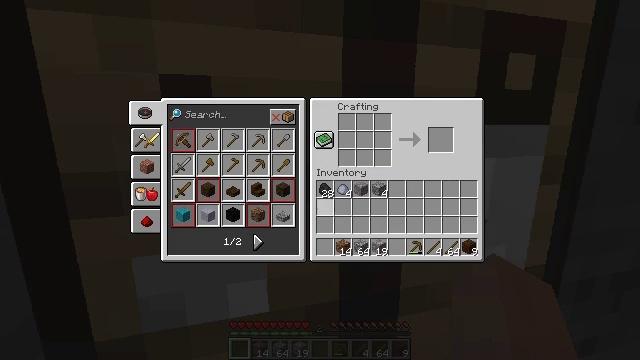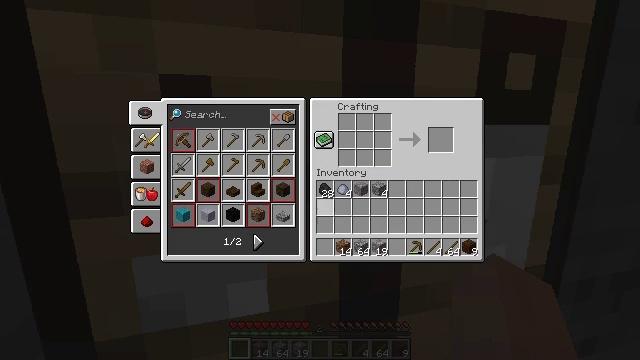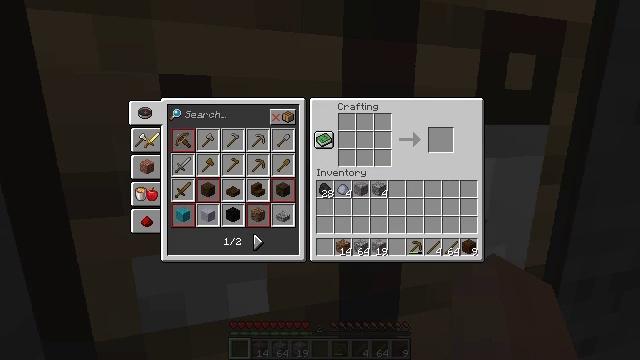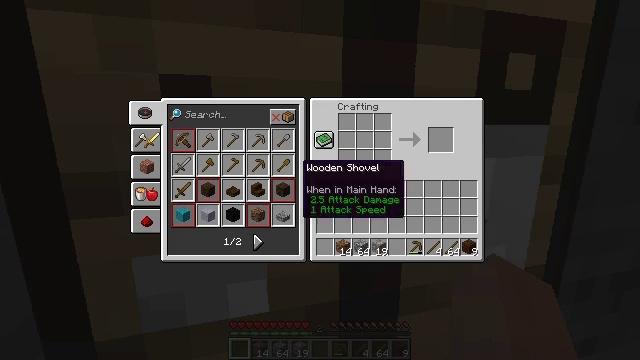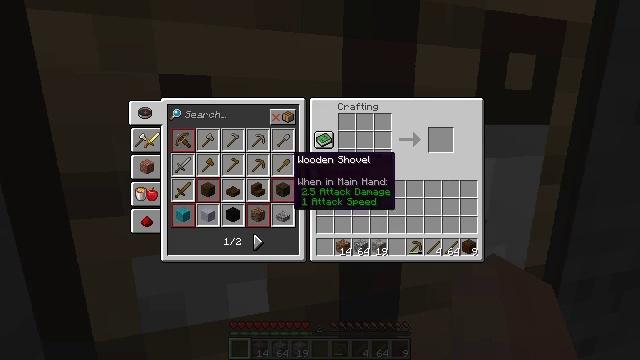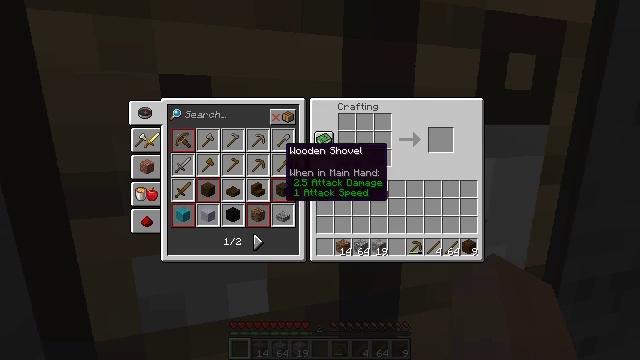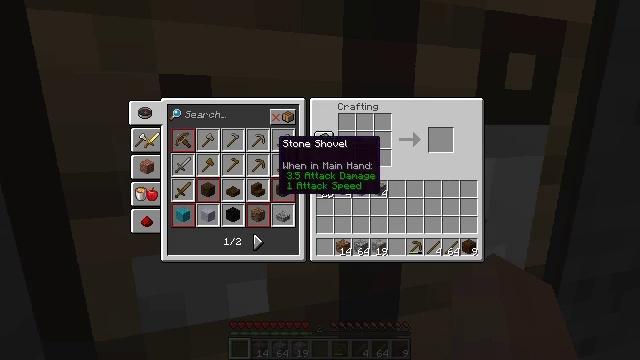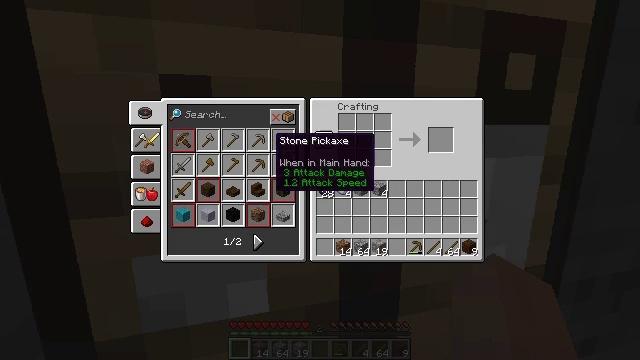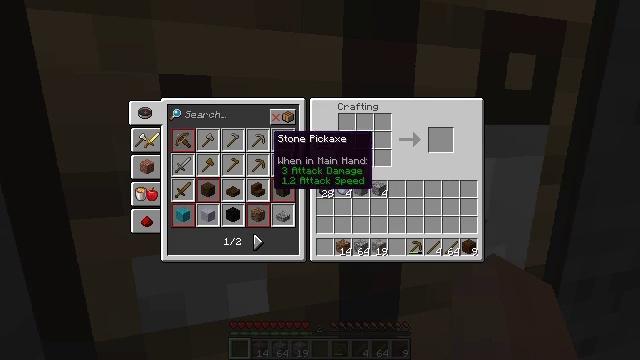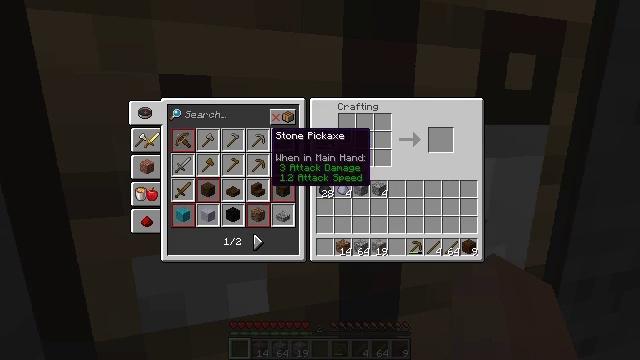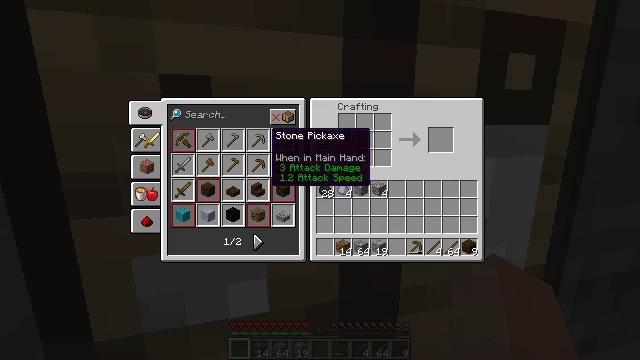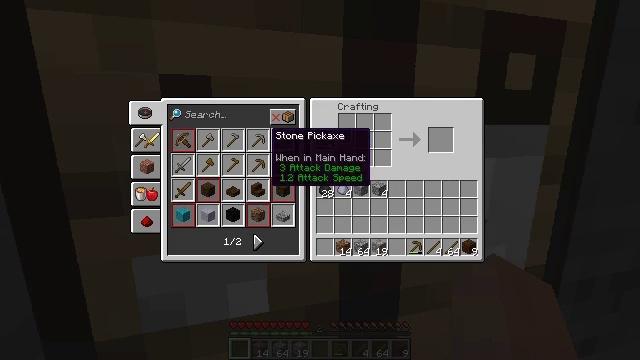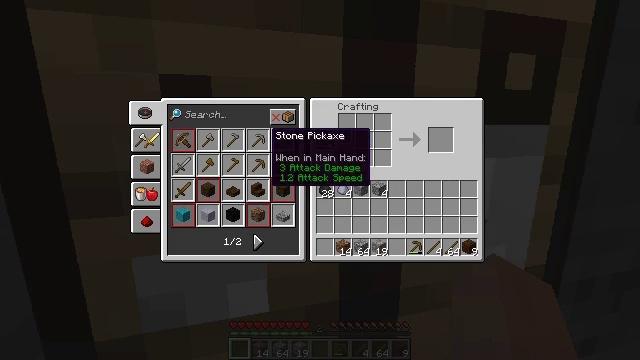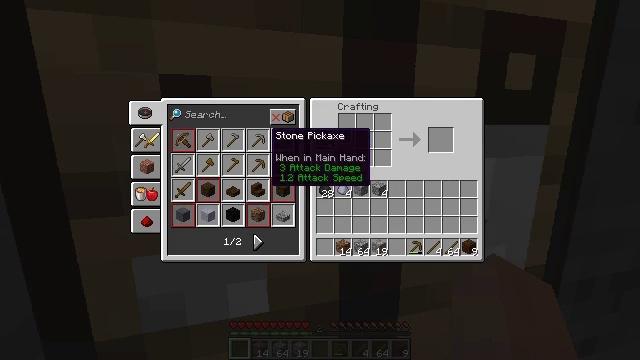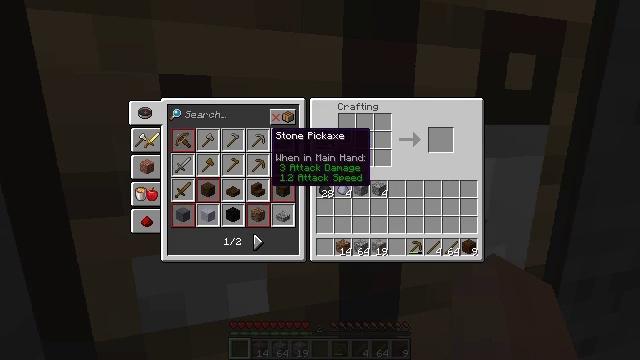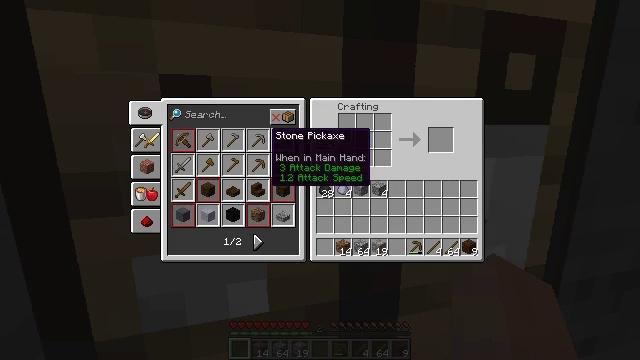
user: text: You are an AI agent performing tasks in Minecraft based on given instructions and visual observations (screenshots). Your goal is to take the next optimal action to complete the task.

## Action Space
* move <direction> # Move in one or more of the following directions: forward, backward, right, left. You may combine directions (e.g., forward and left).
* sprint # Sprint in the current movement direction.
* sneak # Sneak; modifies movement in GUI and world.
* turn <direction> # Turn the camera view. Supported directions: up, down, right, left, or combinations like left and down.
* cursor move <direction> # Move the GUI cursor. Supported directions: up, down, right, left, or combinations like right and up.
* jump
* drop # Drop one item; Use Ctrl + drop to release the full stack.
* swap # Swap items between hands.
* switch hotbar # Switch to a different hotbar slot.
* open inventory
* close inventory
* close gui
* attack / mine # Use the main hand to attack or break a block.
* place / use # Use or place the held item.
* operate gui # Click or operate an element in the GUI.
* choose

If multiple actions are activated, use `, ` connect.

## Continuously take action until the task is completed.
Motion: motion action
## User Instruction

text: Put cobblestone and sticks in the crafting grid to make a stone pickaxe.
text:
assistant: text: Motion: cursor move left and up
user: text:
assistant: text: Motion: cursor move left and up
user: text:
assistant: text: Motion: cursor move left and up
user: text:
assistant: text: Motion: cursor move left and up
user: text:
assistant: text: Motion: cursor move left and up
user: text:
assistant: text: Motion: cursor move up
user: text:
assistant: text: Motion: no_op
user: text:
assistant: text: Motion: no_op
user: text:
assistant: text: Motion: no_op
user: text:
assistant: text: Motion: no_op
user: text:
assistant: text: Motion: no_op
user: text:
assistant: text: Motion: no_op
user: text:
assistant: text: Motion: no_op
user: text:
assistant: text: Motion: no_op
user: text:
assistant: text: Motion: no_op
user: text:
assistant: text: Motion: no_op
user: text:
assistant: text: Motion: no_op
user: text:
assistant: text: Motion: no_op
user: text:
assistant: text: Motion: no_op
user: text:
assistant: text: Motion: no_op
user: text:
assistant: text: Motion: no_op
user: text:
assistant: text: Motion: operate gui
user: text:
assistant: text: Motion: operate gui
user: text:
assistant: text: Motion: operate gui
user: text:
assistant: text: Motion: no_op
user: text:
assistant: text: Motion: cursor move right
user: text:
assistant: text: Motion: cursor move right
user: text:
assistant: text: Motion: cursor move right
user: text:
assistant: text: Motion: cursor move right
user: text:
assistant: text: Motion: no_op